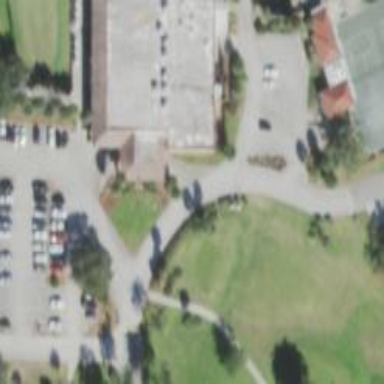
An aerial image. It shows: Clubhouse building associated with golf course.